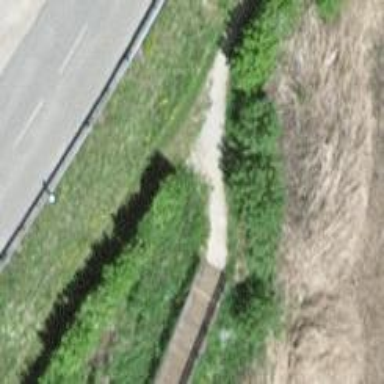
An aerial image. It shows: Path.